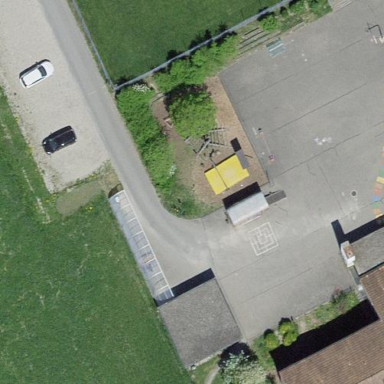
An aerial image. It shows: Playground area for leisure land.